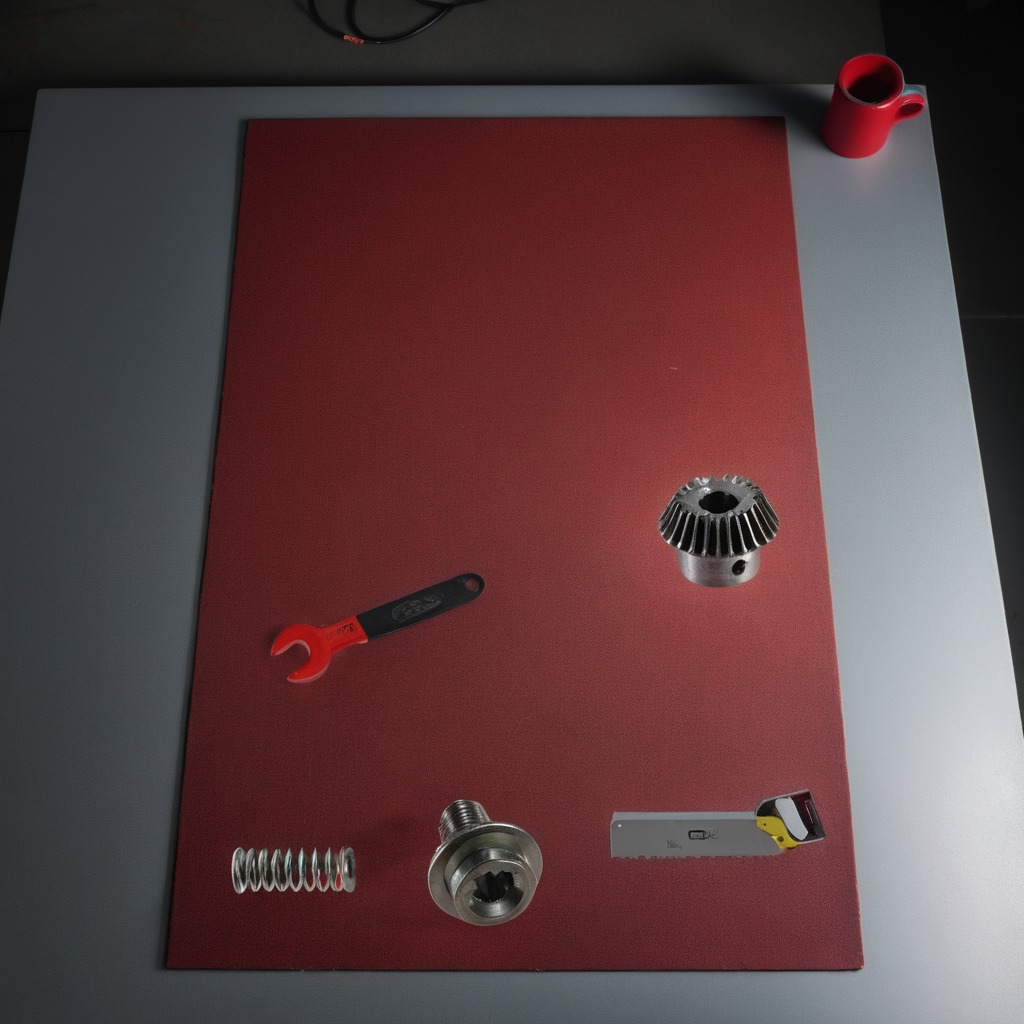
A metal gear with teeth, a metal machine screw, a coiled metal spring, a handheld metal saw, and a wrench are lying on the granite tabletop beneath the red rubber mat.